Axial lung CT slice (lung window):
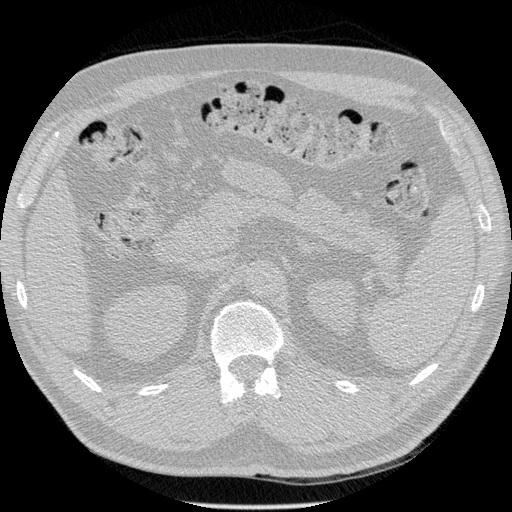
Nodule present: no